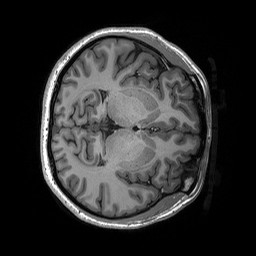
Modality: T1w
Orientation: axial
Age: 23
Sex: female
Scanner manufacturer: siemens
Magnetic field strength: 3 T
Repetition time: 2.53 s
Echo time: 0.00227 s